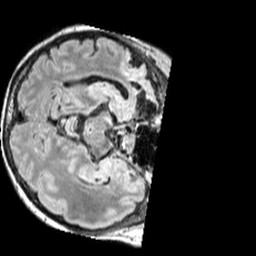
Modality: FLAIR
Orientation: axial
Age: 74
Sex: female
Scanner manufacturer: siemens
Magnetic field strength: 3 T
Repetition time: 5 s
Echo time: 0.387 s